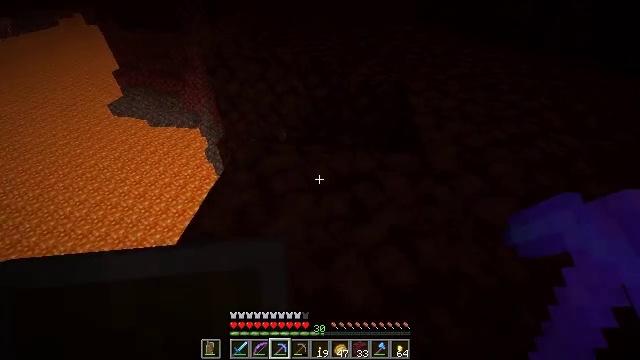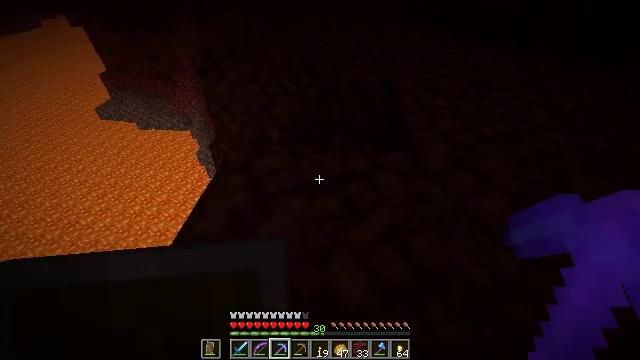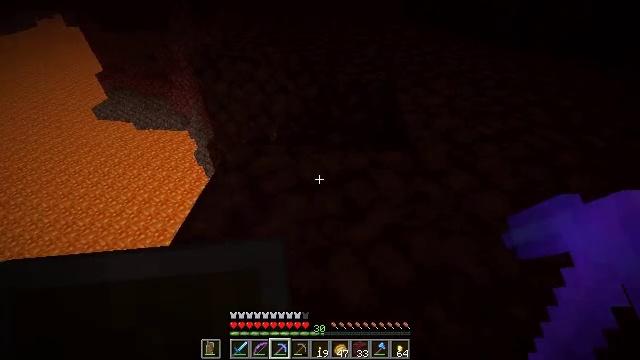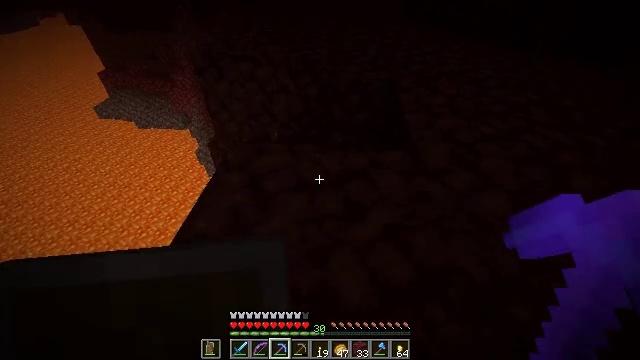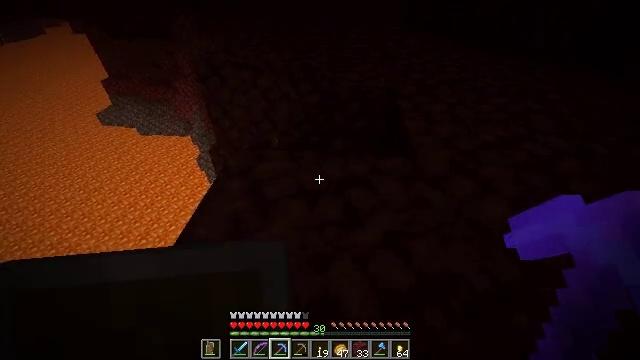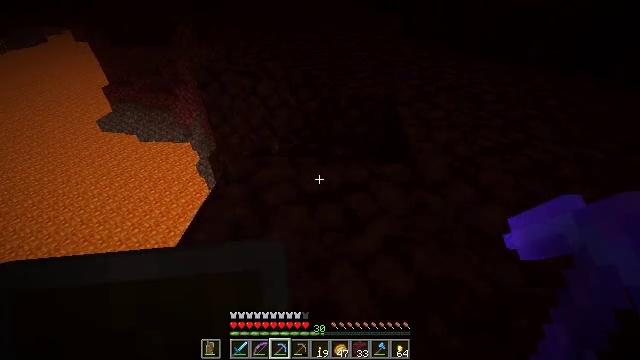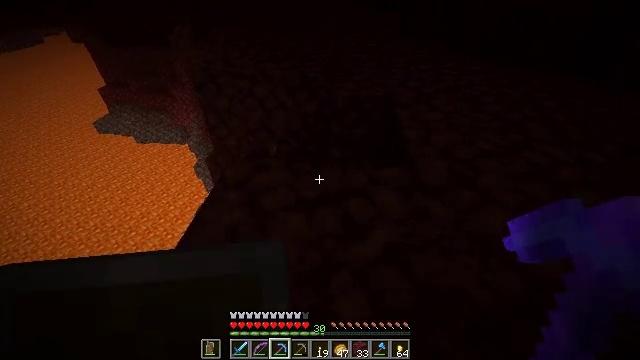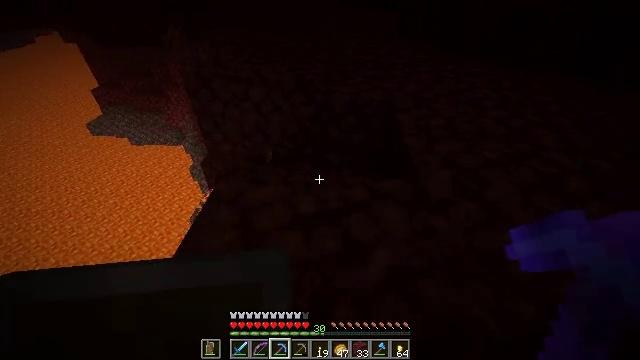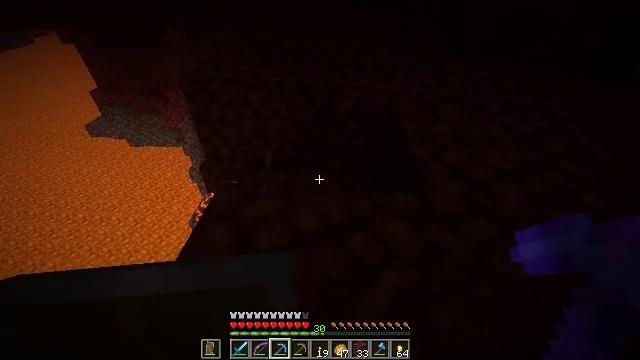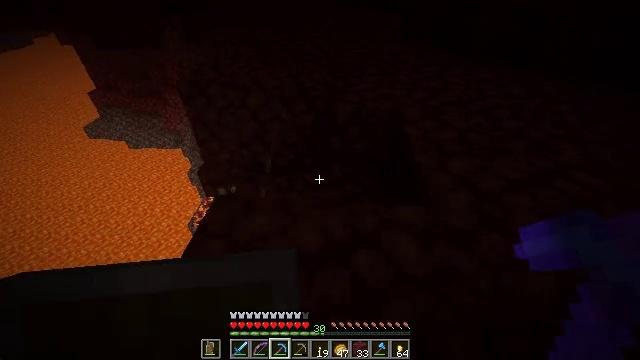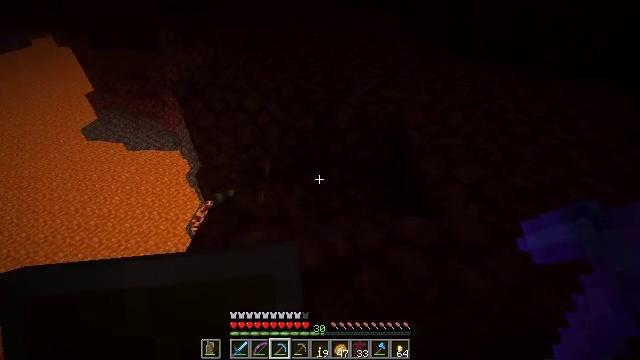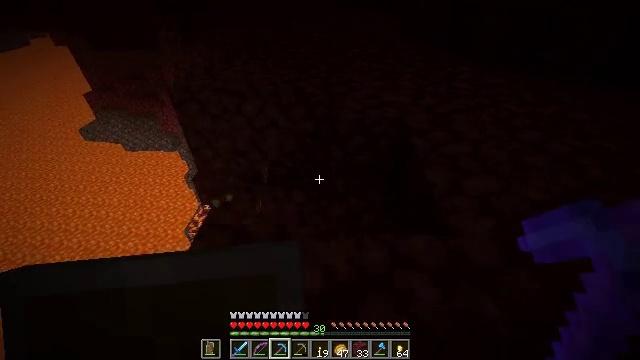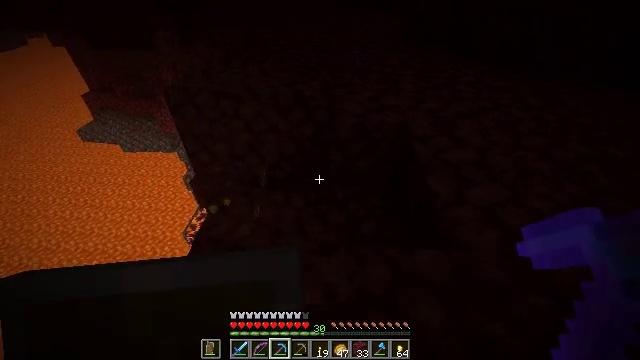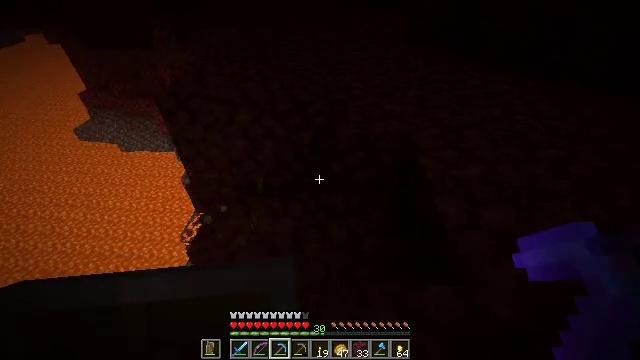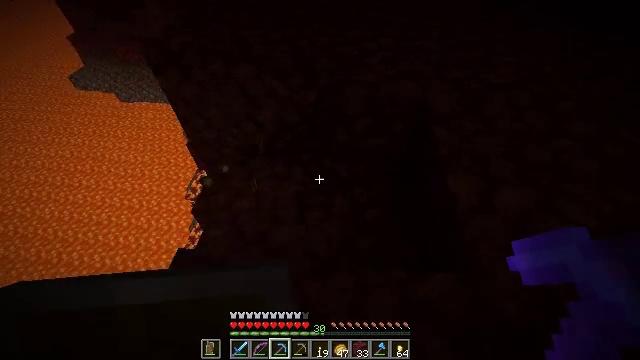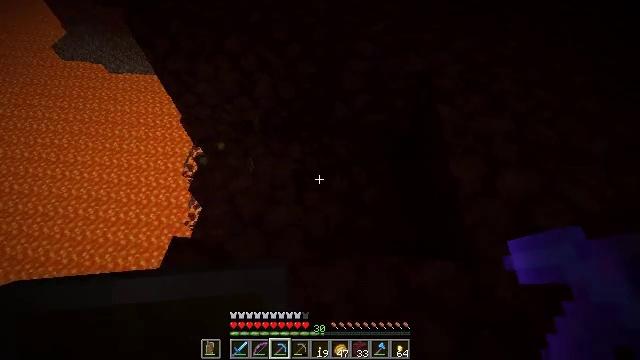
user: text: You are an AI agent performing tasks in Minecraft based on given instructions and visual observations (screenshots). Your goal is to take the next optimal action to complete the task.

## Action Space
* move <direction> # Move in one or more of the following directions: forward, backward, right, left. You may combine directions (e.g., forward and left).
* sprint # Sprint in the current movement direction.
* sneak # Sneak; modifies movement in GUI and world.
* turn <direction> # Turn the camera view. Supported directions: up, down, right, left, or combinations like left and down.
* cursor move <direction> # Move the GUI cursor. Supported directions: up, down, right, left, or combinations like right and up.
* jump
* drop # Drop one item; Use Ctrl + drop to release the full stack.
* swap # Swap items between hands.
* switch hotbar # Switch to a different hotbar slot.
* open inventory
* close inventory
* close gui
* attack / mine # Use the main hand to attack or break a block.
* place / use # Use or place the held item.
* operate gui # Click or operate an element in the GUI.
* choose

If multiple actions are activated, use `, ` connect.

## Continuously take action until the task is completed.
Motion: motion action
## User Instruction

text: Drop weeping vines.
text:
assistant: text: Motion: turn right
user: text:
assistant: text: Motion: no_op
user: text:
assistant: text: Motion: no_op
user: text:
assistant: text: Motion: turn up
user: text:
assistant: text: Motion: turn up
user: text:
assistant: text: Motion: move forward
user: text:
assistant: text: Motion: move forward
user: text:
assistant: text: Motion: move forward
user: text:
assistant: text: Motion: move forward
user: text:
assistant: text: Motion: move forward
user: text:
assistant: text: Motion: move forward
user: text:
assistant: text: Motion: move forward
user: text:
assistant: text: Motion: move forward
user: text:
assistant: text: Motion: move forward, turn left and down
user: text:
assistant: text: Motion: move forward, turn down
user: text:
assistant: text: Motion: move forward, turn down
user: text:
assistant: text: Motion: move forward
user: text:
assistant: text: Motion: move forward, turn left
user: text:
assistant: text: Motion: move forward, turn left
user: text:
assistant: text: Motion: move forward, turn left
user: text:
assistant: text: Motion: move forward, turn left and down
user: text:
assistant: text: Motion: move forward, turn left and down
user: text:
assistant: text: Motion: move forward, turn left
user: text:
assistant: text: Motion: move forward, turn left
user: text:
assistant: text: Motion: move forward, turn left
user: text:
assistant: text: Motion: move forward, turn left
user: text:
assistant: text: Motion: move forward, turn left
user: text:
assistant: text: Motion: move forward, turn left
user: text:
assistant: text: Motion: move forward, turn left
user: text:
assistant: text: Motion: move forward, turn left